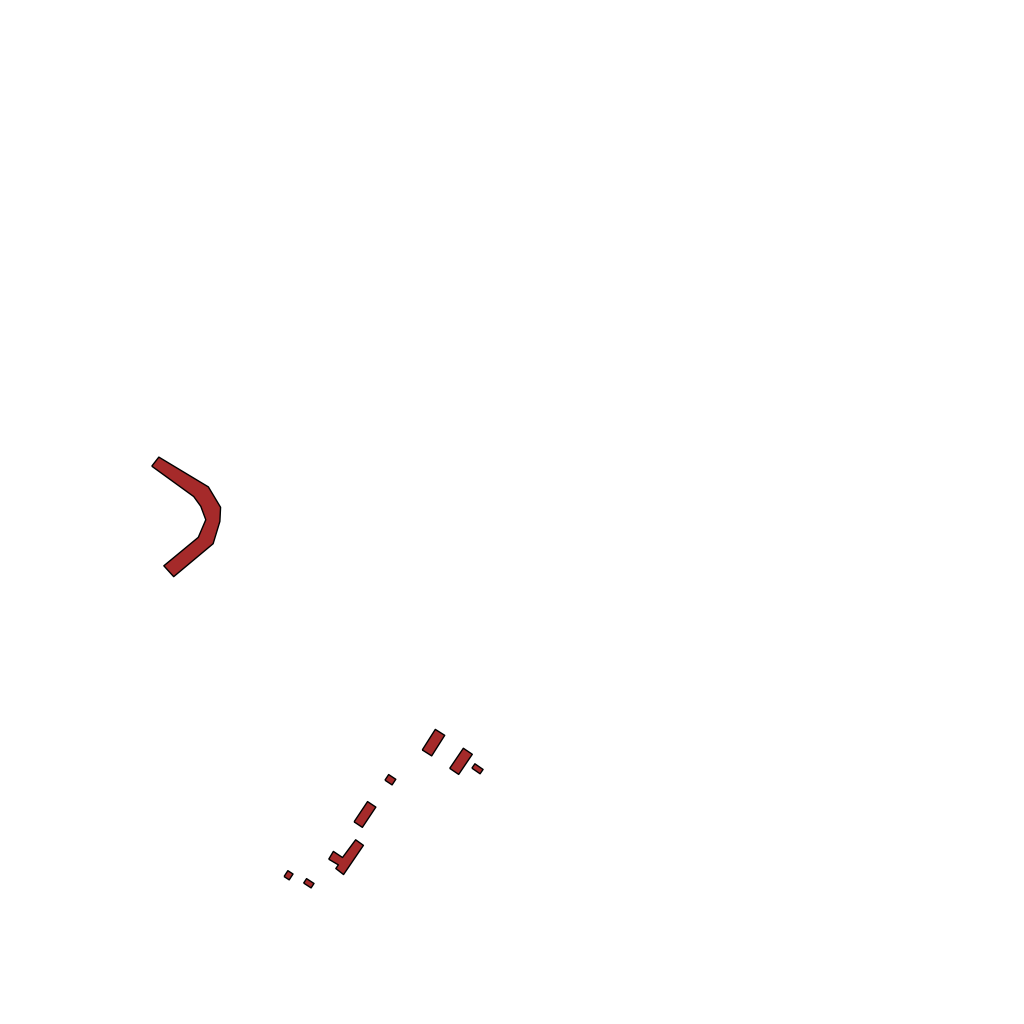
Tags: overhead vector_map, industrial, recreation, residential, individual_rise, density_1, Facility, 1.0 km²